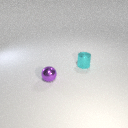
small cyan metal cylinder to the right of small purple metal sphere